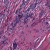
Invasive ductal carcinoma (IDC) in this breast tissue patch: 1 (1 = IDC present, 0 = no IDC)